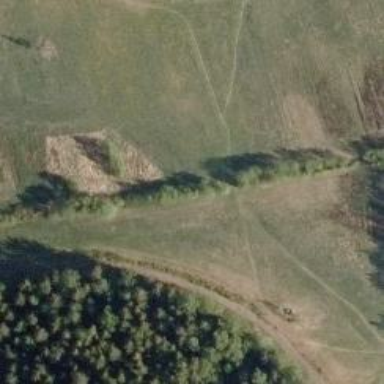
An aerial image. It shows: Path.